Question: After successfully inputting data inside a key, I am now facing the problem of trying to display it.

this is the code that I've been trying and modifying to try and fetch it but to still to no avail
'''
<tr>
<th>Course Code</th>
<th>Discriptive Title</th>
<th>Unit</th>
<th>Pre-Requisite</th>
<th>Grade</th>
</tr>
<?php
include('dbcon.php');
if(isset($_GET['id']))
{
$key_child = $_GET['id'];
$ref_table = 'User'.$key_child.'/Grades/1st Year/1st Sem';
$fetchdata = $database->getReference($ref_table)->getChild($key_child)->getValue();
if($fetchdata > 0)
{
$i = 0;
?>
<input type="hidden" name = "id" value = "<?=$key_child;?>">
<?php
foreach($fetchdata as $key_child => $row)
{
?>
<tr>
<td> <?= $row['Course_Code'];?> </td>
<td> <?= $row['Desc_title'];?> </td>
<td> <?= $row['Unit'];?> </td>
<td> <?= $row['Pre-Req'];?> </td>
<td> <?= $row['Grade'];?> </td>
</td>
</tr>
<?php
}
}
else
{
?>
<td colspan = "5"> Nothing Found </td>
<?php
}
}
else
{
?>
<td colspan = "5"> No Record found </td>
<?php
}
'''
And this is the code that I initially tried for some context.
'''
<tr>
<th>Course Code</th>
<th>Discriptive Title</th>
<th>Unit</th>
<th>Pre-Requisite</th>
<th>Grade</th>
</tr>
$key_child = $_GET['id'];
$ref_table = 'User'.$key_child.'/Grades/1st Year/1st Sem';
$getdata = $database->getReference($ref_table)->getChild($key_child)->getValue();
if($getdata > 0)
{
?>
<input type="hidden" name = "id" value = "<?=$key_child;?>">
<tr>
<td> <?= $row['Course_Code'];?> </td>
<td> <?= $row['Desc_title'];?> </td>
<td> <?= $row['Unit'];?> </td>
<td> <?= $row['Pre-Req'];?> </td>
<td> <?= $row['Grade'];?> </td>
</td>
</tr>
'''
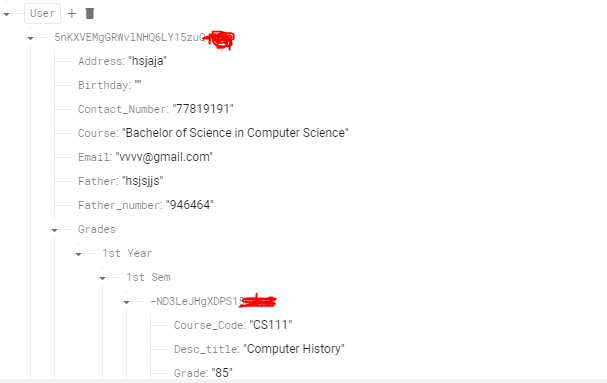
Answer: If '$key_child' is '5nKX...', then you're missing a '/' after 'User' in this code:
'''
$ref_table = 'User'.$key_child.'/Grades/1st Year/1st Sem'
'''
So to fix that problem:
'''
$ref_table = 'User/'.$key_child.'/Grades/1st Year/1st Sem'
//
'''